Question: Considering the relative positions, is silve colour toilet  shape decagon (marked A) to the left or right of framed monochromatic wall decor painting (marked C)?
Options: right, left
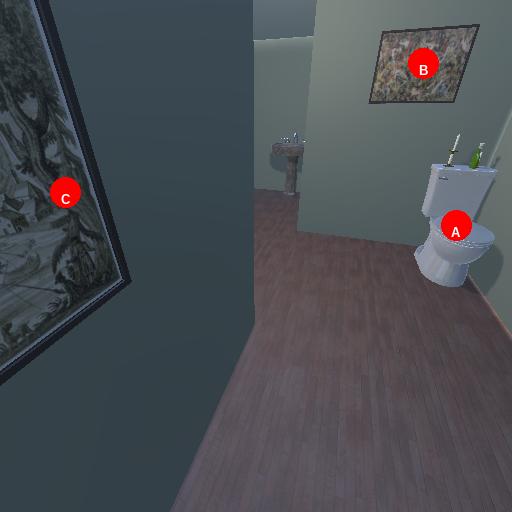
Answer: right